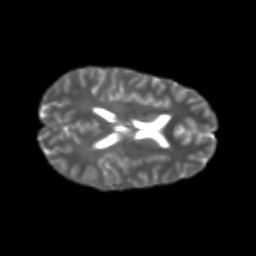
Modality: T2w
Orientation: axial
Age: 25
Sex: female
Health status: healthy
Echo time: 0.074 s